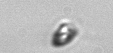
Label: Pyramimonas